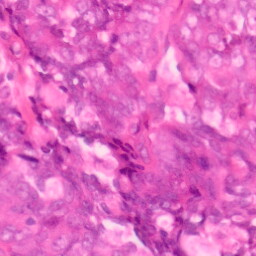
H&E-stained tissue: Colon